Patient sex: M
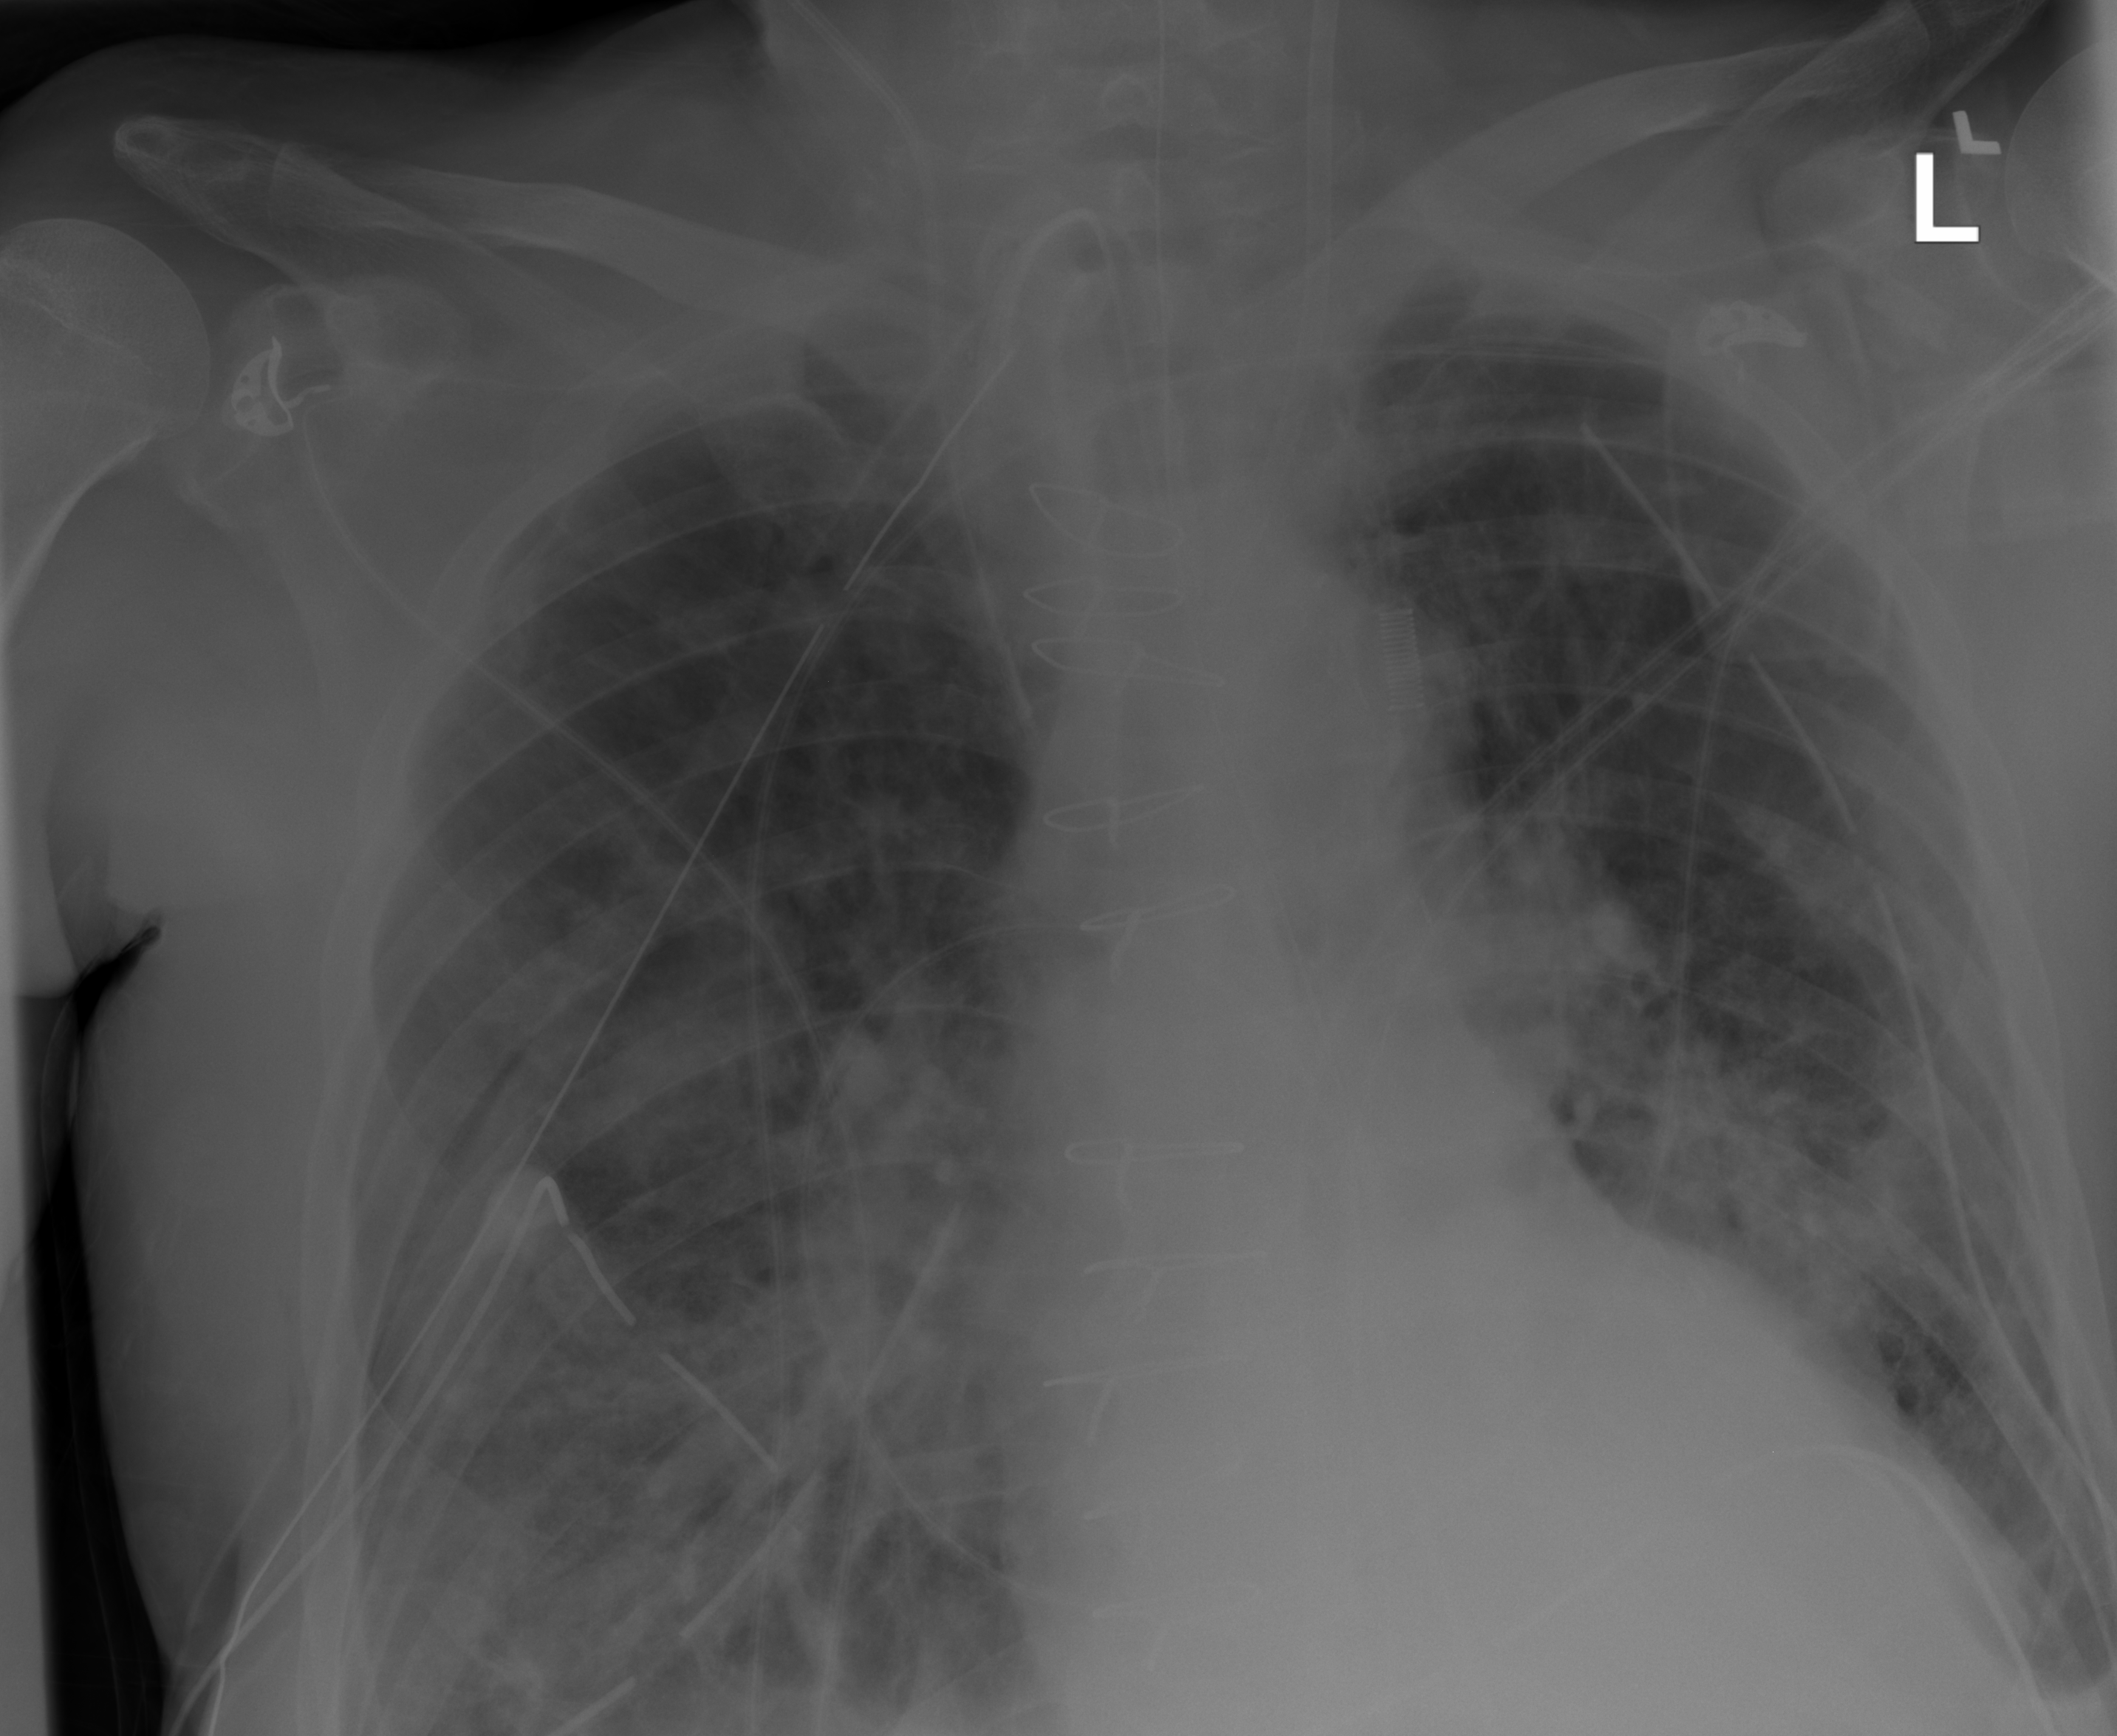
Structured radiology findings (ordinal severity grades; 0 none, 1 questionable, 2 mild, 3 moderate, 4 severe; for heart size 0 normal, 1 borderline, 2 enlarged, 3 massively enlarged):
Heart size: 2
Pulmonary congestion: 2
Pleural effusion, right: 2
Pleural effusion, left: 2
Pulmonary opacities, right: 2
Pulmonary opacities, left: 2
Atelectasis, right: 2
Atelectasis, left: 2